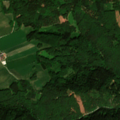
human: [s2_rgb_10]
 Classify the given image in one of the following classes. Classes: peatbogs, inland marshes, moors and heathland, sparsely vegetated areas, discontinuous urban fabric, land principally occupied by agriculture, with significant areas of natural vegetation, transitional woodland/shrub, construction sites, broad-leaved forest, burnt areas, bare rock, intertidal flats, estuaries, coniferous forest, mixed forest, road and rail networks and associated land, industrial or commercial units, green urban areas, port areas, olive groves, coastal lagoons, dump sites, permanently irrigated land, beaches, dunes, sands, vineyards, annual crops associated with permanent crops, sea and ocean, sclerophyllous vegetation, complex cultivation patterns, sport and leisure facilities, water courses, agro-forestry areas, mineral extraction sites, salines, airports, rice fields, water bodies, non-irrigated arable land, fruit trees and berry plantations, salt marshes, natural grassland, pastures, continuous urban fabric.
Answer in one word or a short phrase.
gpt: complex cultivation patterns, broad-leaved forest, mixed forest